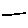
Label: line